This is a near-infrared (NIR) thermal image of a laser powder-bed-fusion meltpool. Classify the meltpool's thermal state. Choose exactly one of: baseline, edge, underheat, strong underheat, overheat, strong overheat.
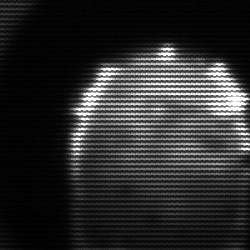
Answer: edge